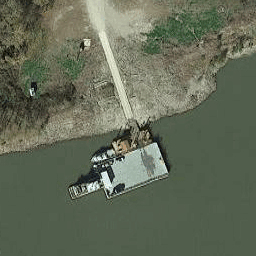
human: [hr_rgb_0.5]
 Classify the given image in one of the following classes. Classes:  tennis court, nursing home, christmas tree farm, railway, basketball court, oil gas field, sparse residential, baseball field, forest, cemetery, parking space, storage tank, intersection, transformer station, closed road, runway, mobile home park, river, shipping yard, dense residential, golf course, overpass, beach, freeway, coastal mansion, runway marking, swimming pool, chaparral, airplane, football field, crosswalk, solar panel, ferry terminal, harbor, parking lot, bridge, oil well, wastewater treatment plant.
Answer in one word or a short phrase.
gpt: ferry terminal